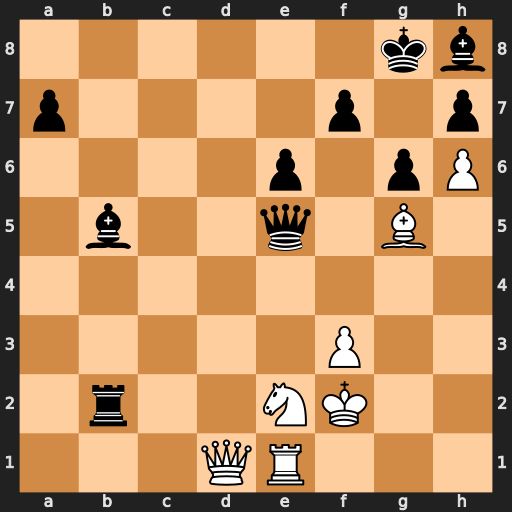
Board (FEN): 6kb/p4p1p/4p1pP/1b2q1B1/8/5P2/1r2NK2/3QR3
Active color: w
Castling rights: -
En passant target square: -
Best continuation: Qd8+ Be8 Qxe8#